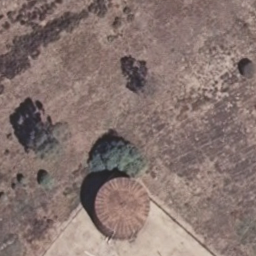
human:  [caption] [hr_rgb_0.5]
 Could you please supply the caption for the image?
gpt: There is an old storage tank in the lawn .

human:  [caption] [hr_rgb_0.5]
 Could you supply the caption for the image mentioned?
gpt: An old storage tank is in the lawn and some plants beside .

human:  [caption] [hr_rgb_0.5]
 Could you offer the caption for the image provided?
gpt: An old storage tank is in the lawn .

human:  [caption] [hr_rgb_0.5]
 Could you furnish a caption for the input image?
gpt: There is an old storage tank in the lawn and some plants beside .

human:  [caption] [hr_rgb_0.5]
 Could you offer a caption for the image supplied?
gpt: An old storage tank is in the lawn and some plants beside .